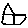
Label: house